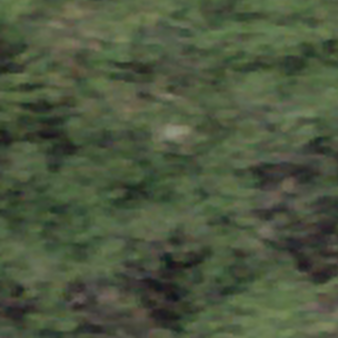
Label: other